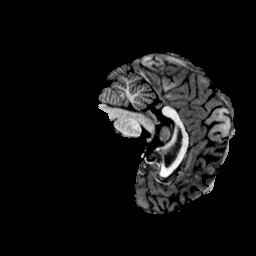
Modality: T1w
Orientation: sagittal
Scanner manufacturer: ge
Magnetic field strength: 3 T
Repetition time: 0.00766 s
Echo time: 0.003476 s